Question: I have one 'StackPanel' inside another with a couple of labels inside the inner 'StackPanel'. For some reason the the inner 'StackPanel' and the 'Label's are not displaying at all, why is this?
'''
<Window x:Class="WeatherApplication.MainWindow"
xmlns="http://schemas.microsoft.com/winfx/2006/xaml/presentation"
xmlns:x="http://schemas.microsoft.com/winfx/2006/xaml"
Title="Weather Application" Height="550" Width="850" Loaded="Window_Loaded" IsEnabled="True" ResizeMode="CanMinimize" Icon="/WeatherApplication;component/Images/weatherIcon.png">
<Grid Height="522" Background="#FFE7E7E7">
<DockPanel>
<Menu DockPanel.Dock="Top" Height="35" FontWeight="Bold" FontFamily="Arial">
<MenuItem Header="_File" Height="30" VerticalAlignment="Center" Padding="7,8,8,3">
<MenuItem Header="_Settings"/>
<MenuItem Header="_Close"/>
</MenuItem>
<MenuItem Header="_Help" Padding="7,8,8,3">
<MenuItem Header="_Guide"/>
<MenuItem Header="_About"/>
</MenuItem>
<Menu.Background>
<ImageBrush ImageSource="/WeatherApplication;component/Images/menuBG.png" />
</Menu.Background>
</Menu>
<StackPanel Width="230" HorizontalAlignment="Left" Margin=" 5">
<Label Content="Search location" FontFamily="Arial" FontSize="14" Height="28" Name="searchLocationLabel" IsEnabled="False" />
<StackPanel Orientation="Horizontal">
<Label Width="100" FontFamily="Arial" FontSize="14" Margin="3">Town</Label>
<TextBox Margin="3" Width="120"></TextBox>
</StackPanel>
<StackPanel Orientation="Horizontal">
<Label Width="100" FontFamily="Arial" FontSize="14" Margin="3">County</Label>
<TextBox Margin="3" Width="120"></TextBox>
</StackPanel>
<StackPanel Orientation="Horizontal">
<Label Width="100" FontFamily="Arial" FontSize="14" Margin="3">Post Code</Label>
<TextBox Margin="3" Width="120"></TextBox>
</StackPanel>
<Button Content="Search" Height="23" Name="searchButton" Width="75" HorizontalAlignment="Right" Margin="0 5"/>
<Separator Height="5" Name="separator1" Width="245" HorizontalAlignment="Right"/>
<Label Content="Weather Today" FontFamily="Arial" FontSize="14" Height="28" Name="weatherTodayLabel" IsEnabled="False" Margin="0 5"/>
<Label Content="Bury St Edmunds" FontFamily="Arial" FontSize="14" FontWeight="Bold" Height="28" Name="label1" />
<StackPanel Orientation="Horizontal">
<Label Width="110" FontFamily="Arial" FontSize="14" FontWeight="Bold" Content="Temperature:"></Label>
<Label Width="130" FontFamily="Arial" FontSize="14" FontWeight="Bold" Content="75&#176;"></Label>
</StackPanel>
<StackPanel Orientation="Horizontal">
<Label Width="110" FontFamily="Arial" FontSize="14" FontWeight="Bold" Content="Condition:"></Label>
<Label Width="130" FontFamily="Arial" FontSize="14" FontWeight="Bold" Content="Mostly Cloudy"></Label>
</StackPanel>
<StackPanel Orientation="Horizontal">
<Label Width="110" FontFamily="Arial" FontSize="14" FontWeight="Bold" Content="Hi:"></Label>
<Label Width="130" FontFamily="Arial" FontSize="14" FontWeight="Bold" Content="75&#176;"></Label>
</StackPanel>
<StackPanel Orientation="Horizontal">
<Label Width="110" FontFamily="Arial" FontSize="14" FontWeight="Bold" Content="Low:"></Label>
<Label Width="130" FontFamily="Arial" FontSize="14" FontWeight="Bold" Content="75&#176;"></Label>
</StackPanel>
<StackPanel Orientation="Horizontal">
<Label Width="110" FontFamily="Arial" FontSize="14" FontWeight="Bold" Content="Wind Speed:"></Label>
<Label Width="130" FontFamily="Arial" FontSize="14" FontWeight="Bold" Content="12mph"></Label>
</StackPanel>
<StackPanel Orientation="Horizontal">
<Label Width="110" FontFamily="Arial" FontSize="14" FontWeight="Bold" Content="Humidity:"></Label>
<Label Width="130" FontFamily="Arial" FontSize="14" FontWeight="Bold" Content="75&#176;"></Label>
</StackPanel>
<StackPanel Orientation="Horizontal">
<Label Width="110" FontFamily="Arial" FontSize="14" FontWeight="Bold" Content="Sunrise:"></Label>
<Label Width="130" FontFamily="Arial" FontSize="14" FontWeight="Bold" Content="11:40am"></Label>
</StackPanel>
<StackPanel Orientation="Horizontal">
<Label Width="110" FontFamily="Arial" FontSize="14" FontWeight="Bold" Content="Sunset:"></Label>
<Label Width="130" FontFamily="Arial" FontSize="14" FontWeight="Bold" Content="4:41pm"></Label>
</StackPanel>
</StackPanel>
<StackPanel Width="580" Height="400" HorizontalAlignment="right" Background="#FFD14040" VerticalAlignment="Top" Margin="30 -10 -1 0" ZIndex="-1">
<Border Width="575" Height="400" HorizontalAlignment="right" Background="Transparent" BorderBrush="Black" BorderThickness="1" Margin="0 0 -0 0">
<Border.Effect>
<DropShadowEffect ShadowDepth="1" BlurRadius="10"/>
</Border.Effect>
</Border>
</StackPanel>
<StackPanel Name="stackPanel111" HorizontalAlignment="Right" VerticalAlignment="Bottom" Orientation="Horizontal">
<StackPanel Height="100" Background="AliceBlue">
<Label Width="110" FontFamily="Arial" FontSize="14" FontWeight="Bold" Content="Tuesday" />
<Label Width="130" FontFamily="Arial" FontSize="14" FontWeight="Bold" Content="75&#176;" />
</StackPanel>
</StackPanel>
</DockPanel>
</Grid>
</Window>
'''
This is how it looks now:

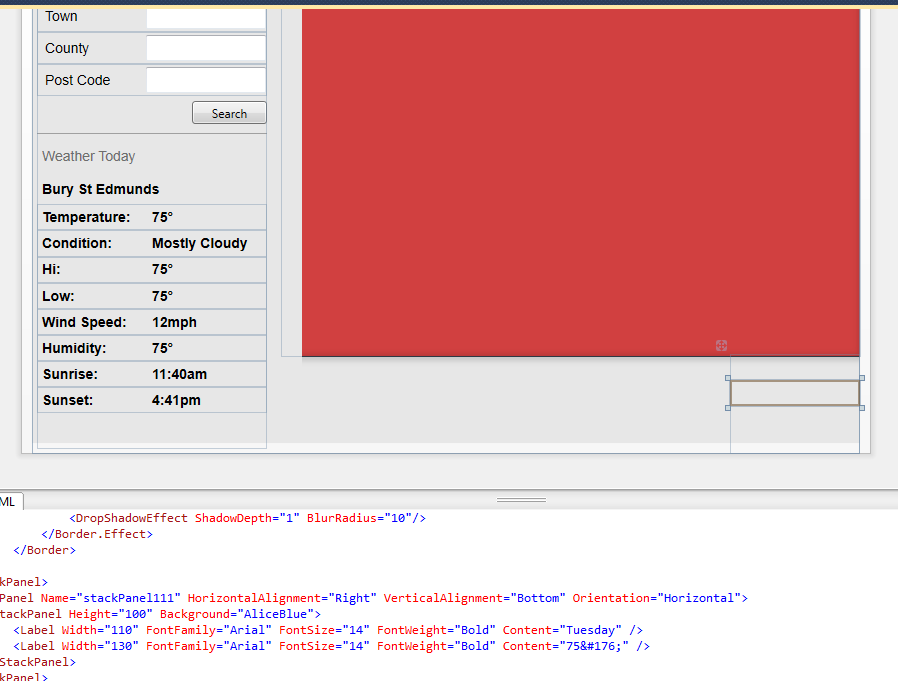
Answer: The 'Width="580"' in your first stack panel conflicts with the 'Width="525"' of the 'Window'. It pushes the content off-screen.
Remove the 'StackPanel''s 'Width', and you will be fine:
'''
<StackPanel Name="stackPanel111" HorizontalAlignment="Right" VerticalAlignment="Bottom" Orientation="Horizontal">
<StackPanel Height="100" Background="AliceBlue">
<Label Width="110" FontFamily="Arial" FontSize="14" FontWeight="Bold" Content="Tuesday" />
<Label Width="130" FontFamily="Arial" FontSize="14" FontWeight="Bold" Content="75&#176;" />
</StackPanel>
</StackPanel>
'''
Running this in an empty application, this is the result: